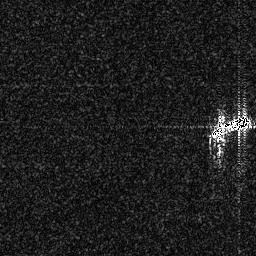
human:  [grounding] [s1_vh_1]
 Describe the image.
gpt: In the satellite image, there is  <ref>1 medium ship </ref> <box>[[80, 43, 98, 54, 0]]</box> located at right.